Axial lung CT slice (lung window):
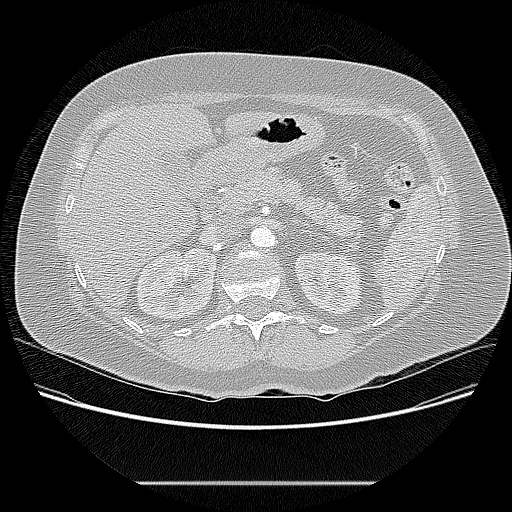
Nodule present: no